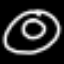
Label: donut